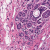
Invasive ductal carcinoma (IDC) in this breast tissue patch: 0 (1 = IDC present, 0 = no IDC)